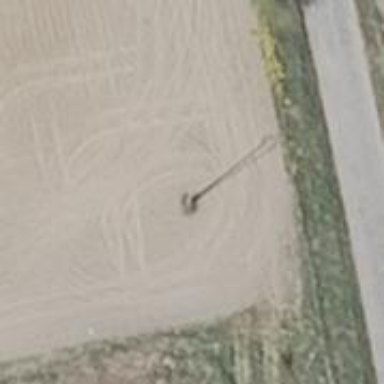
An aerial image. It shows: Power pole.